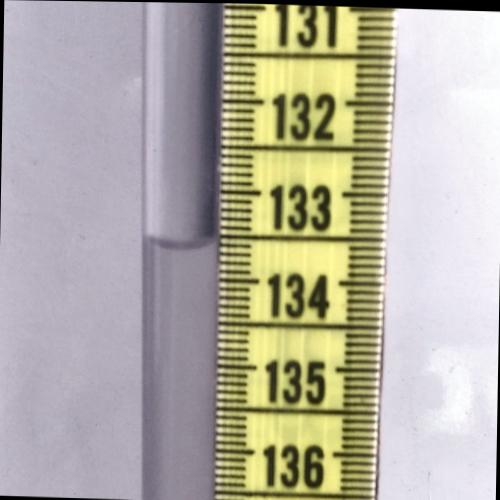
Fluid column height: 133.6 cm